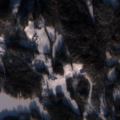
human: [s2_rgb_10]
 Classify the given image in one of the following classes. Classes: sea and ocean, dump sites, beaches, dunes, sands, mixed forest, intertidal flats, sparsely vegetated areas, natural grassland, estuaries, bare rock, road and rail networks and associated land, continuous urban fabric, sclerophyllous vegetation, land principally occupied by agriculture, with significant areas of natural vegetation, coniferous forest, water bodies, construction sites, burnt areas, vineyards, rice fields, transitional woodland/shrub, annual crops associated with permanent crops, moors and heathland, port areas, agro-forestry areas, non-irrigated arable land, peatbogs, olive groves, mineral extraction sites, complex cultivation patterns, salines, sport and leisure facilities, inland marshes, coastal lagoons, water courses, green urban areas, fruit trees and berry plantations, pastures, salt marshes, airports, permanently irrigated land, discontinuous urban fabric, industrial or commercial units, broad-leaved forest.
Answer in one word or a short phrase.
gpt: land principally occupied by agriculture, with significant areas of natural vegetation, coniferous forest, mixed forest, water bodies